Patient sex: M
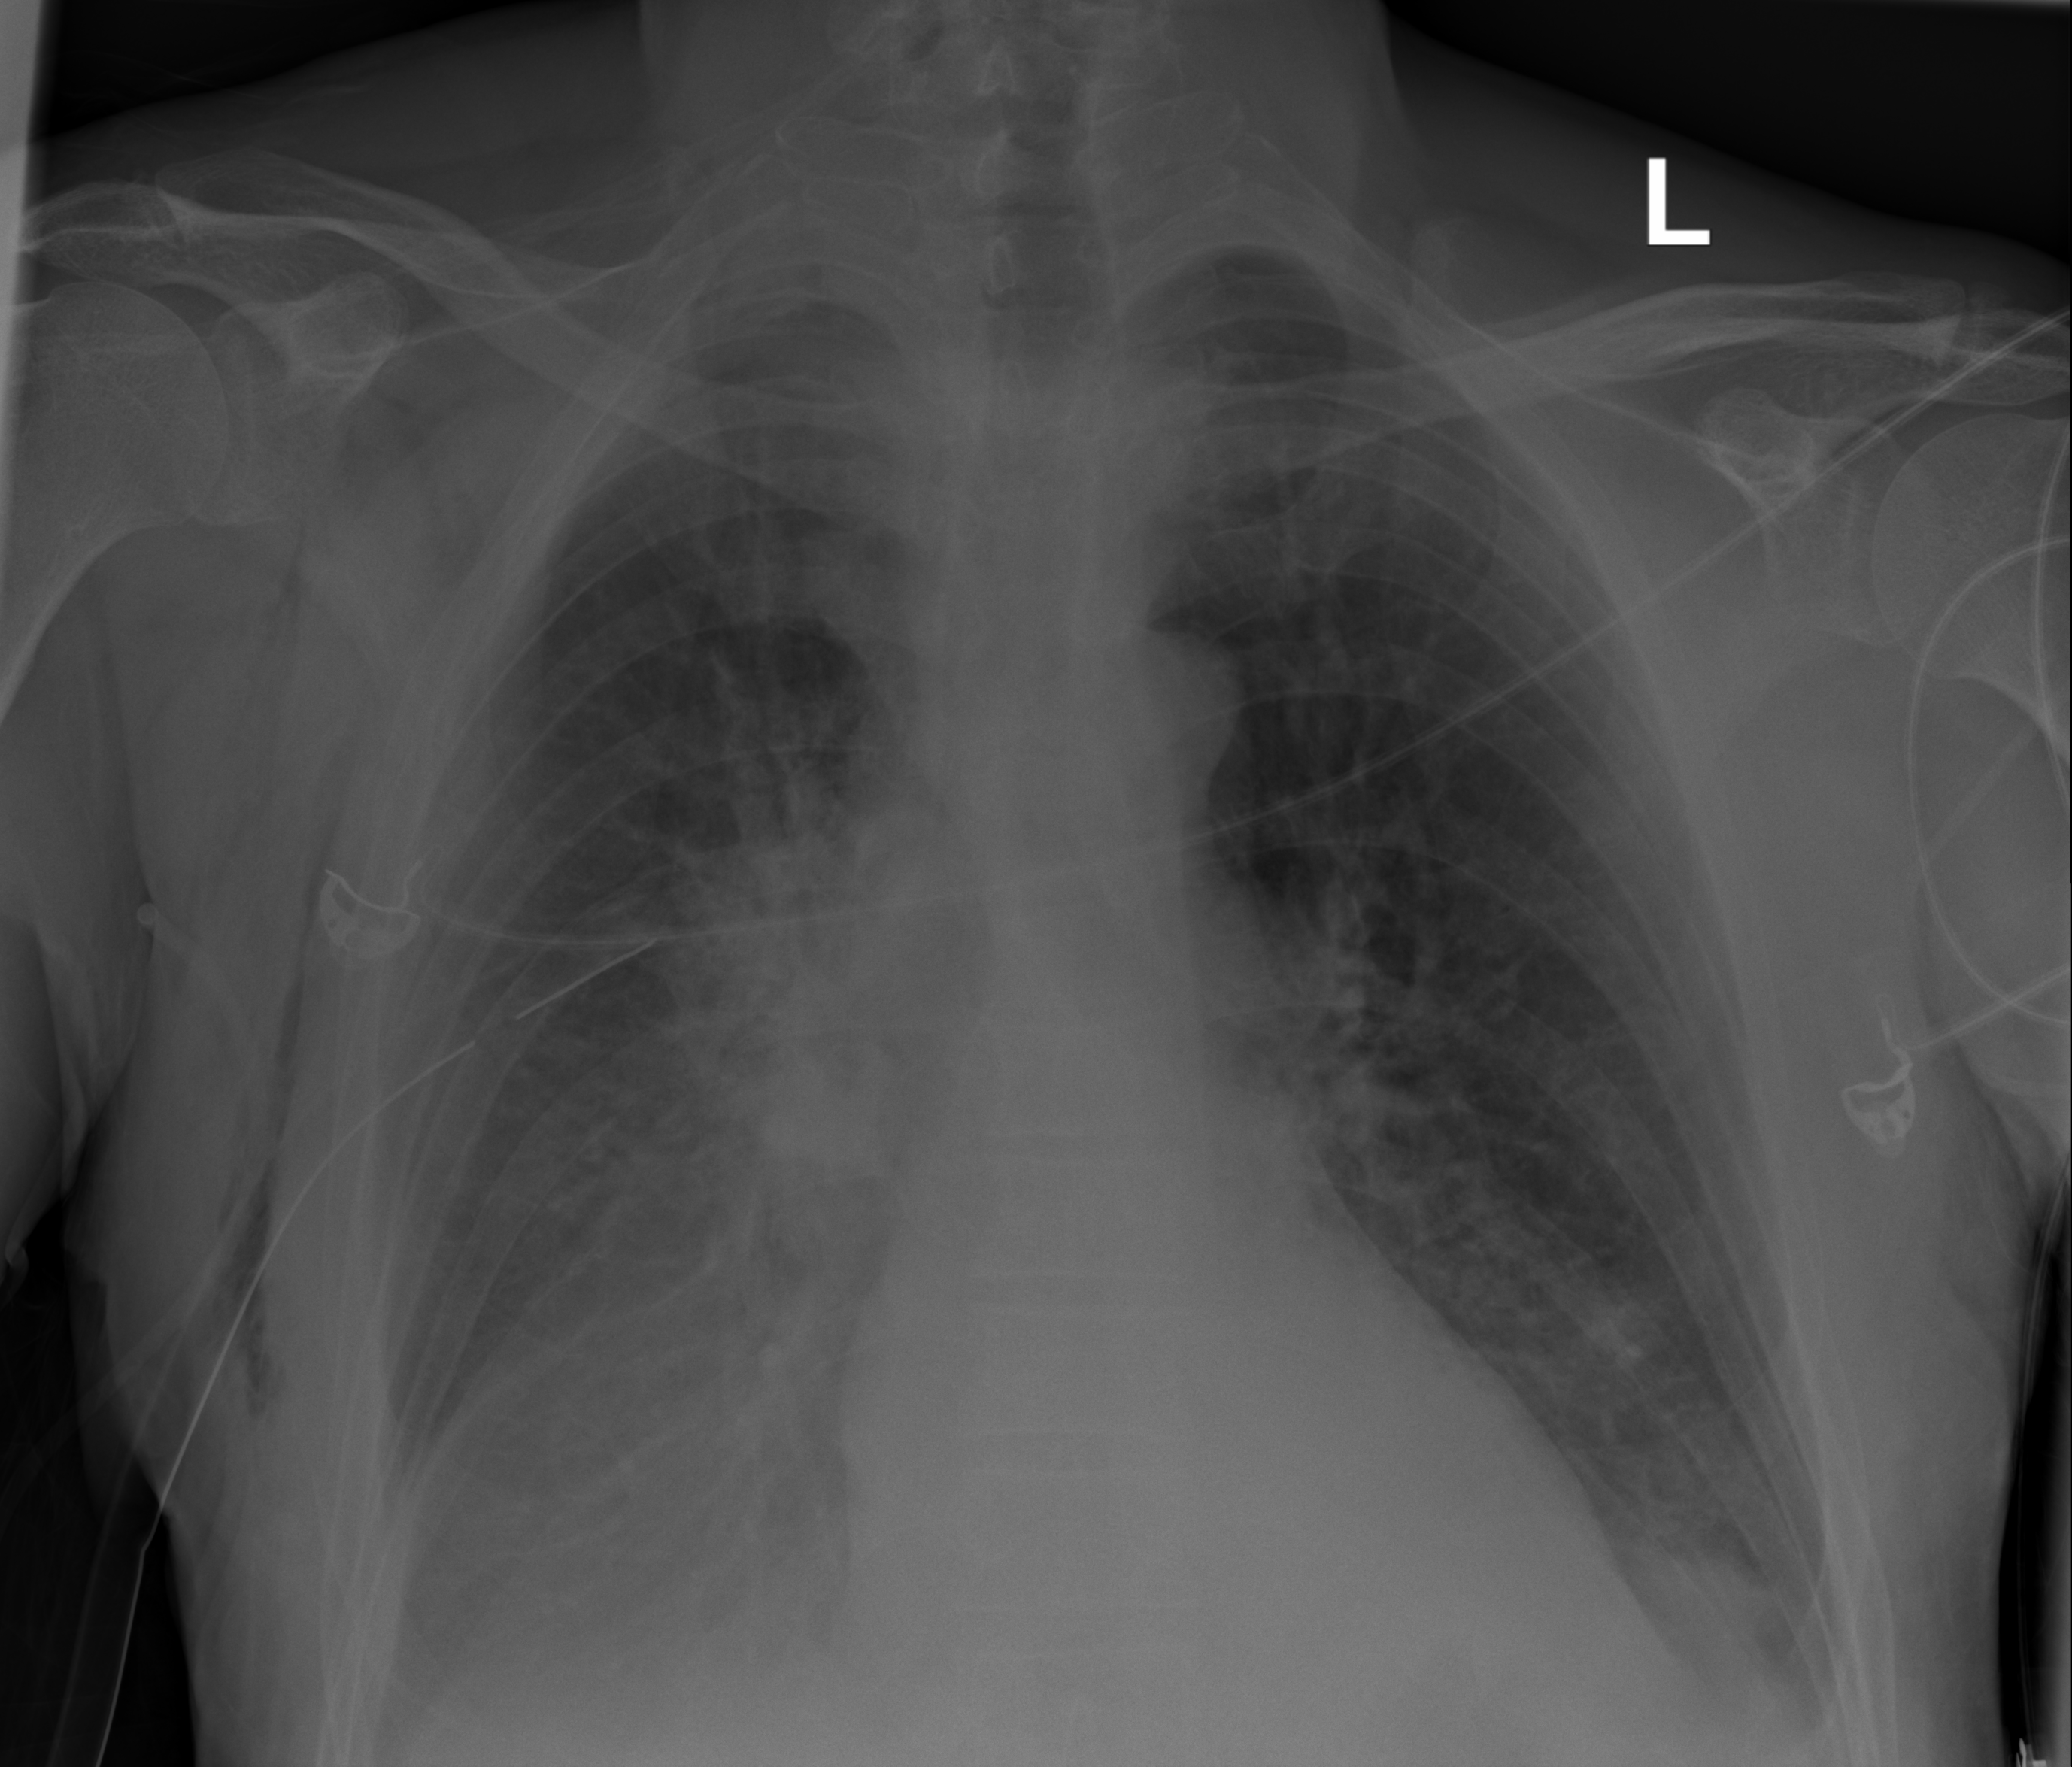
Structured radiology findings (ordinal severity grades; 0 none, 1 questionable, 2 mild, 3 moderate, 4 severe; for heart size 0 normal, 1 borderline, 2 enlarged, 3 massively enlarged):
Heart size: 0
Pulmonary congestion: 2
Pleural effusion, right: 3
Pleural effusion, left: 1
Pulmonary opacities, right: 3
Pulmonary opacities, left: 0
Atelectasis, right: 3
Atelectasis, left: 2